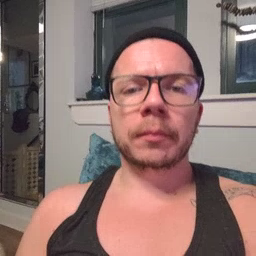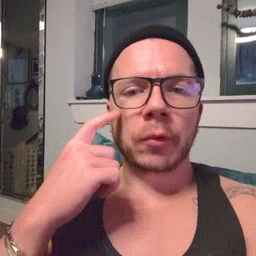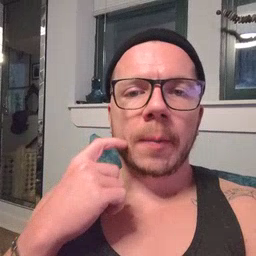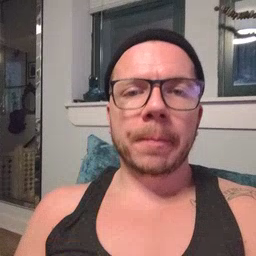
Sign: cry